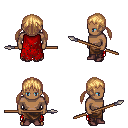
a pixel art fantasy rpg character, male body template, human, dark skin, red tattered cape, robe skirt, light blonde twin-tailed hairstyle, maroon shoes, spear, four views (front, back, left, right), 2x2 character sprite sheet, small pixel art, hard edges, no anti-aliasing